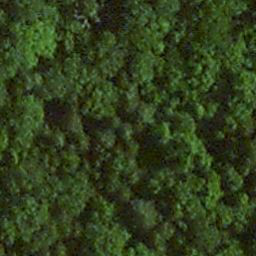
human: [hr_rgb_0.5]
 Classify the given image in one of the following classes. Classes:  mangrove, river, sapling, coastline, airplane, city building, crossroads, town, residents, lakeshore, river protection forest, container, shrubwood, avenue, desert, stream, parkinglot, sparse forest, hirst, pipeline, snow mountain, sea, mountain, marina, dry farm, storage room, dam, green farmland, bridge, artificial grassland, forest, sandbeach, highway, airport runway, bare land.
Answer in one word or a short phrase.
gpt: forest